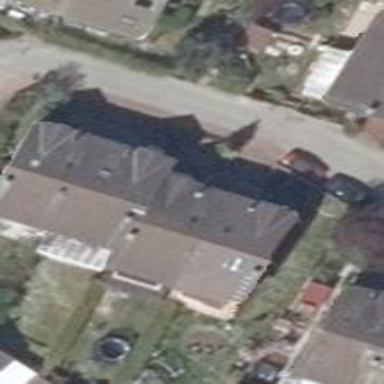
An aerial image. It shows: Semidetached house.